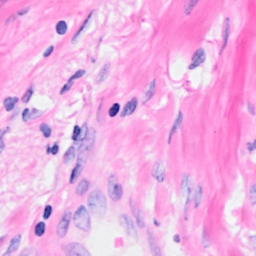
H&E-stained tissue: Breast